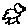
Label: bird